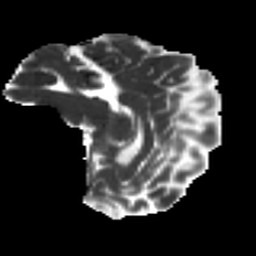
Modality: MD
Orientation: sagittal
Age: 49
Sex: male
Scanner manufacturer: ge
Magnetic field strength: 3 T
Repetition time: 7.8 s
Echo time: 0.0611 s